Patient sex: F
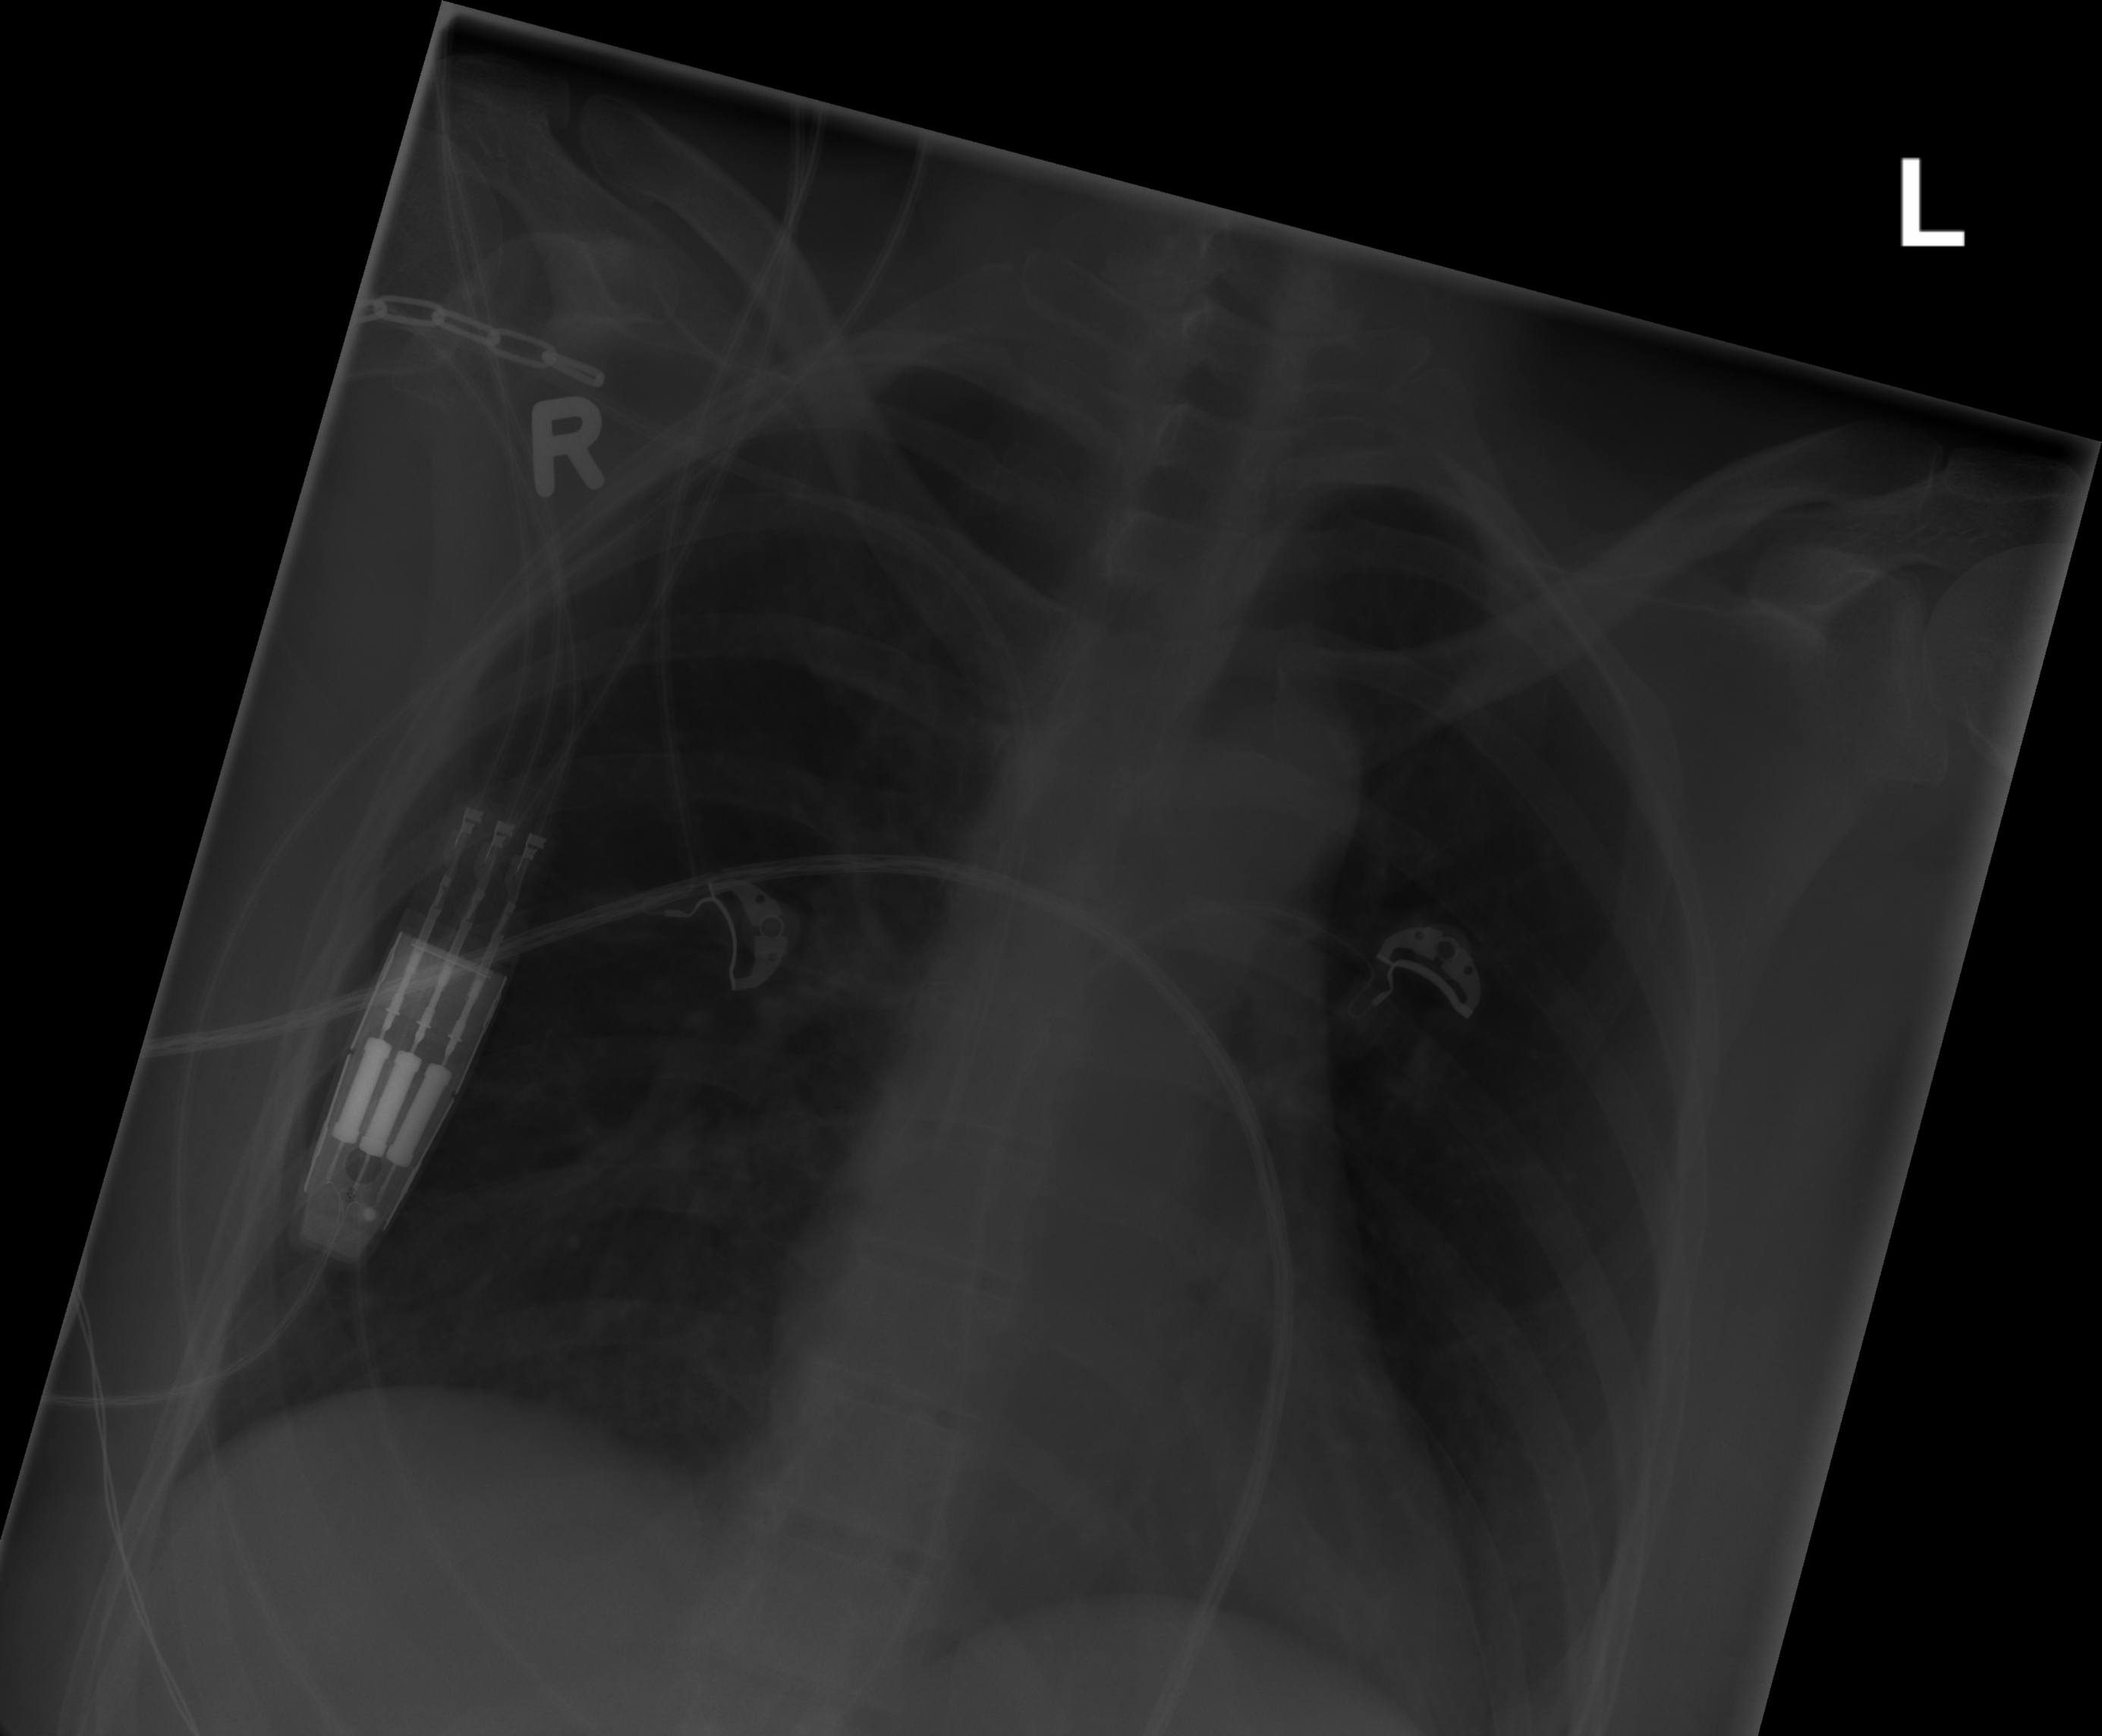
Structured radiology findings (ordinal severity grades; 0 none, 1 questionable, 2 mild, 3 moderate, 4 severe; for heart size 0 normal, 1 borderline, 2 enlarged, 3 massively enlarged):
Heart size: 0
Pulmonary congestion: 0
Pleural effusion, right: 0
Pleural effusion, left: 0
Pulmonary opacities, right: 1
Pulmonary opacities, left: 0
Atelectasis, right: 1
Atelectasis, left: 0